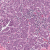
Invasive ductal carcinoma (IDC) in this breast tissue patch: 0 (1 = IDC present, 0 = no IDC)